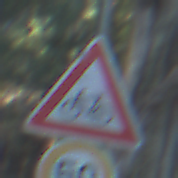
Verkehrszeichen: RadverkehrRechts
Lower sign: Geschwindigkeit50
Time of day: MorningAfternoon
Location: Outdoor (Nature)
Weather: Clear
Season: NotSpecified
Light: Natural